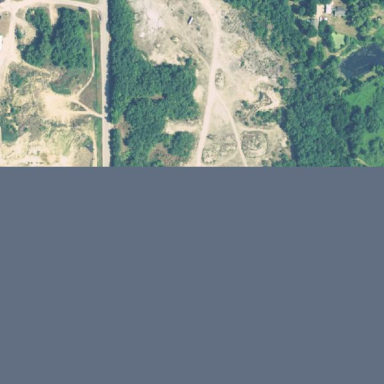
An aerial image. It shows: Quarry area.